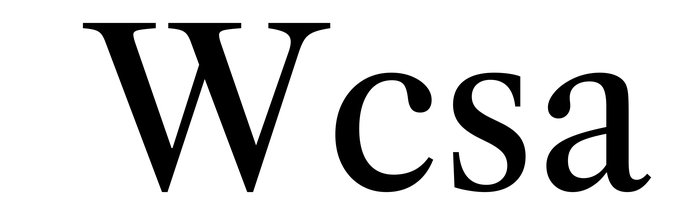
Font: LibreCaslonText_Regular